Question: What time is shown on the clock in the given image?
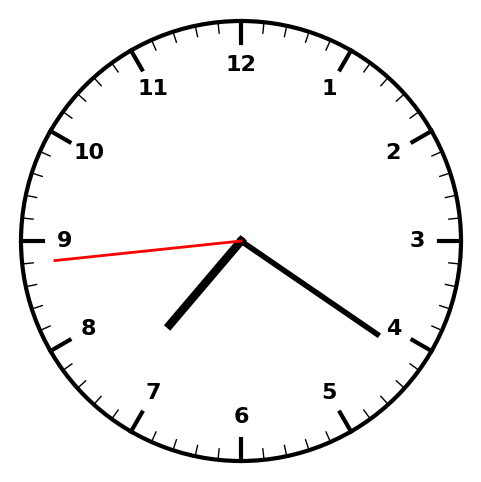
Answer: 07:20:44